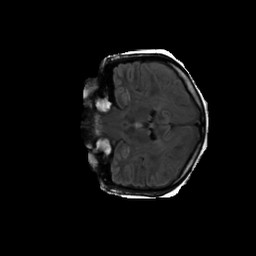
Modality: FLAIR
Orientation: coronal
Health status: ill
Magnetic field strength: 3 T